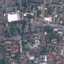
Land use / land cover class: Residential